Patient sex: F
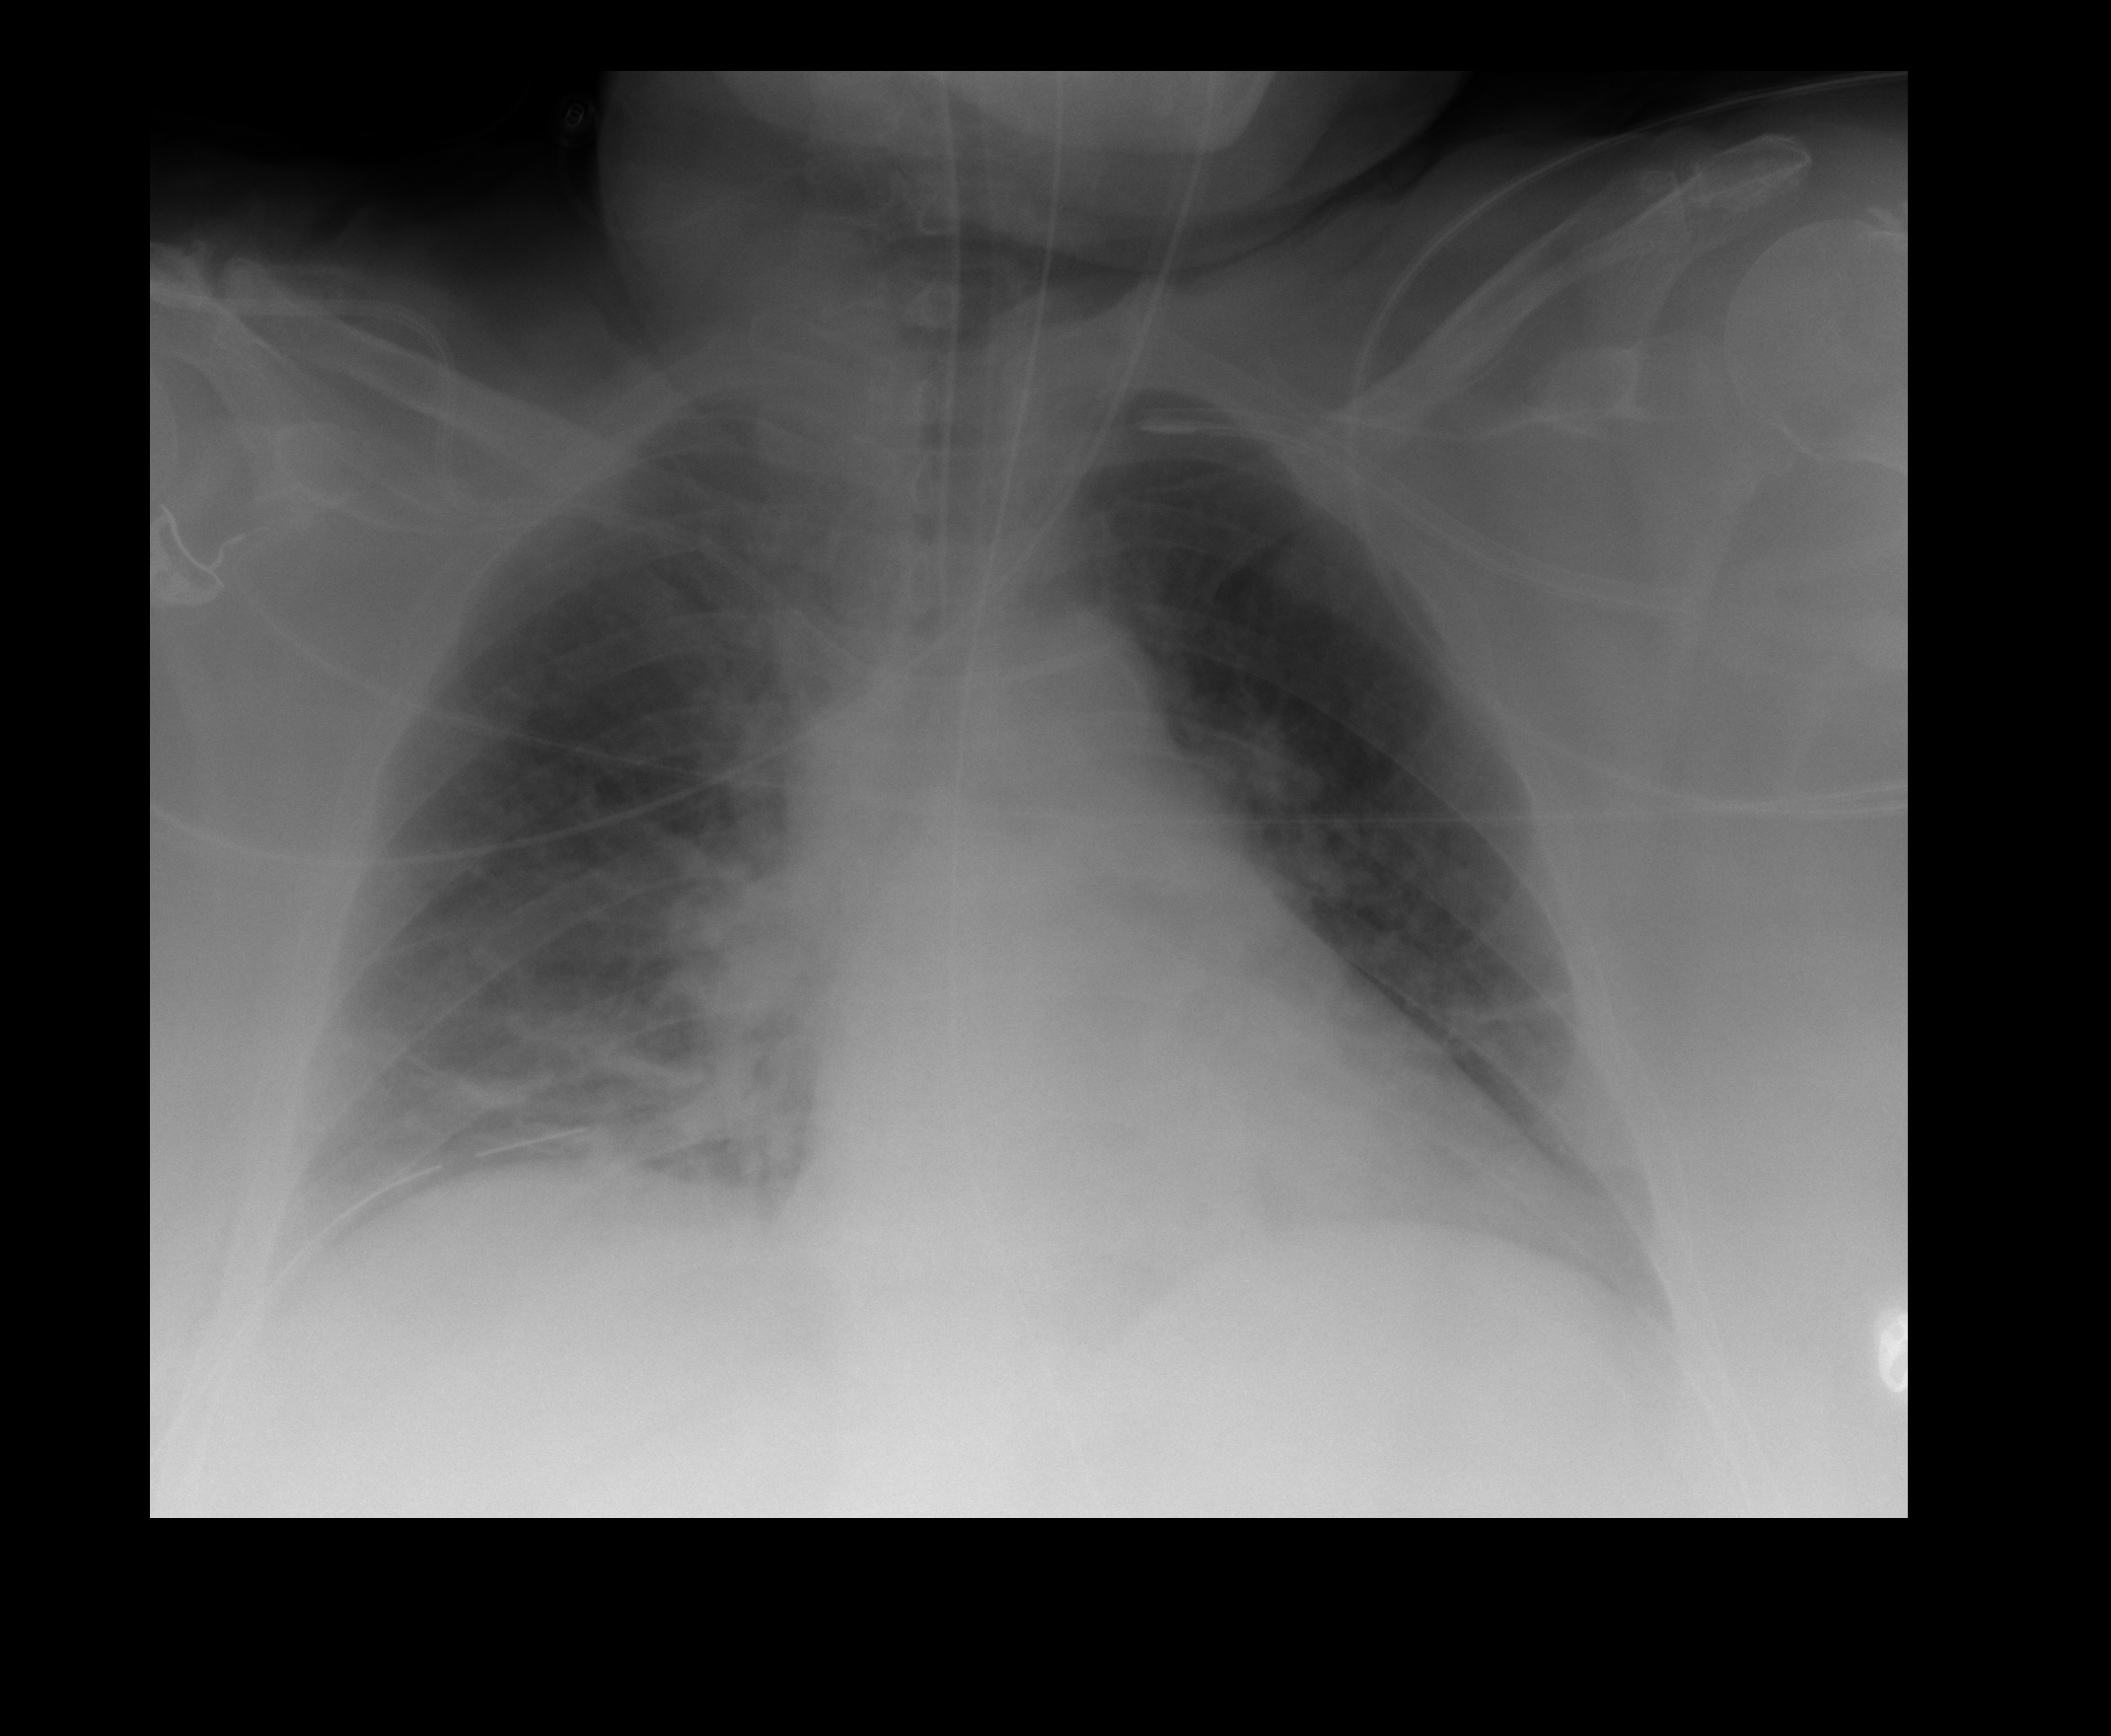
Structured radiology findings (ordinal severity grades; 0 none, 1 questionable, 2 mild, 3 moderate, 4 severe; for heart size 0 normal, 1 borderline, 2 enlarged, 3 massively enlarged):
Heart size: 2
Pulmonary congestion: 1
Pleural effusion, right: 0
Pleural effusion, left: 0
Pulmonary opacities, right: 1
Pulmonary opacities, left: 0
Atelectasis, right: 2
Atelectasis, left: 1